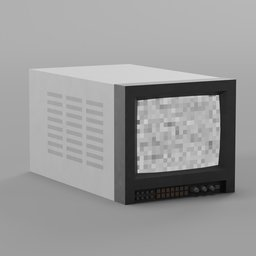
Label: electronics